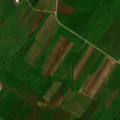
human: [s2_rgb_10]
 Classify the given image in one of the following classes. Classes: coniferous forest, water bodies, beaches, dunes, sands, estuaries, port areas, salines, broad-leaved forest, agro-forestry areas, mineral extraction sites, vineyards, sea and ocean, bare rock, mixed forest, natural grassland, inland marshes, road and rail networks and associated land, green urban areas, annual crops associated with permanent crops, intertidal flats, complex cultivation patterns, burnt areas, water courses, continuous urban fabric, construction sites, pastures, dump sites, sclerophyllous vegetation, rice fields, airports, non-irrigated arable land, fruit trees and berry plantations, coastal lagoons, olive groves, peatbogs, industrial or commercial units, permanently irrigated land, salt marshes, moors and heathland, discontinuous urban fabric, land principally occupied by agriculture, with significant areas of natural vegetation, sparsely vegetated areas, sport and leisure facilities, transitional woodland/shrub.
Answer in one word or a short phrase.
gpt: non-irrigated arable land, pastures